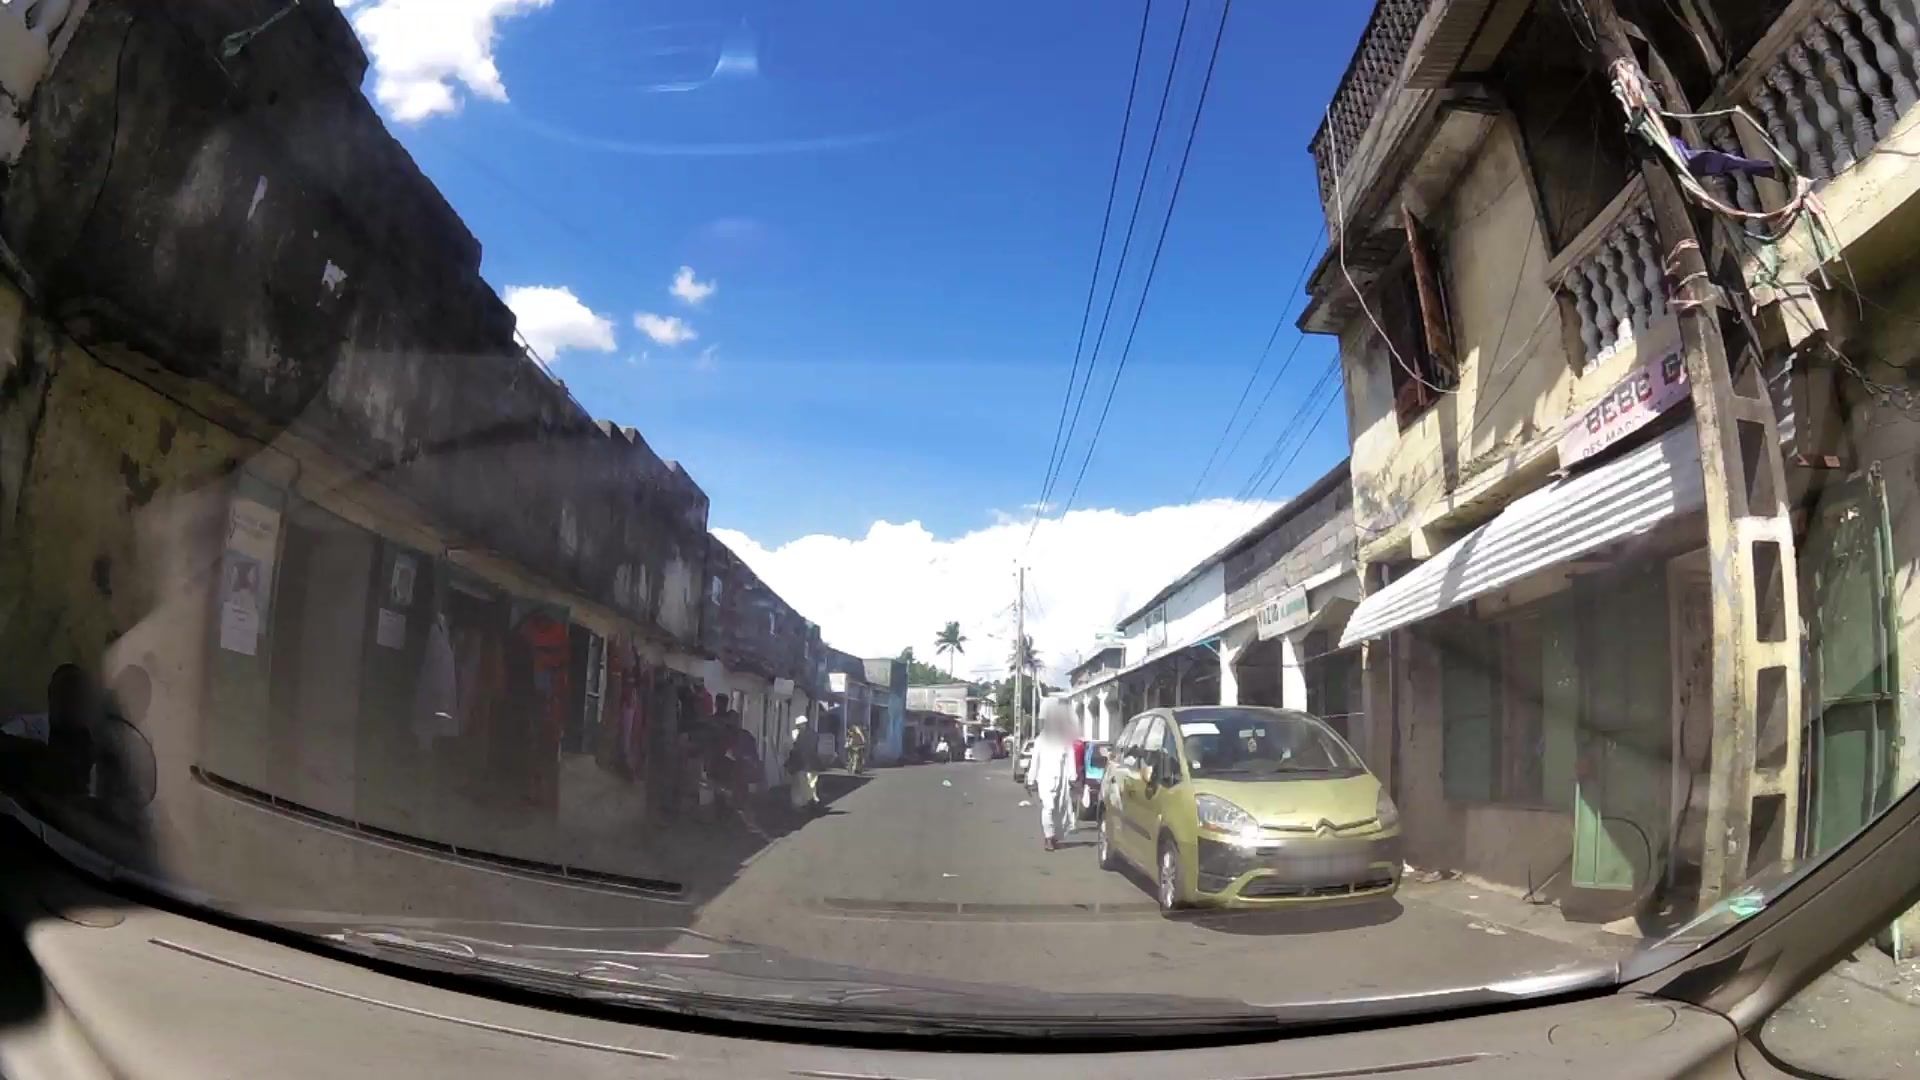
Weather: clear
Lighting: day
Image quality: good
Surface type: driving surface
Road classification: primary
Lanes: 2
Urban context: urban centre
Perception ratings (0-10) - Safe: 1.64, Lively: 6.72, Beautiful: 1.35, Boring: 6.52, Depressing: 3.81, Wealthy: 3.89